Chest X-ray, PA view. Patient: 61 years old, sex M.
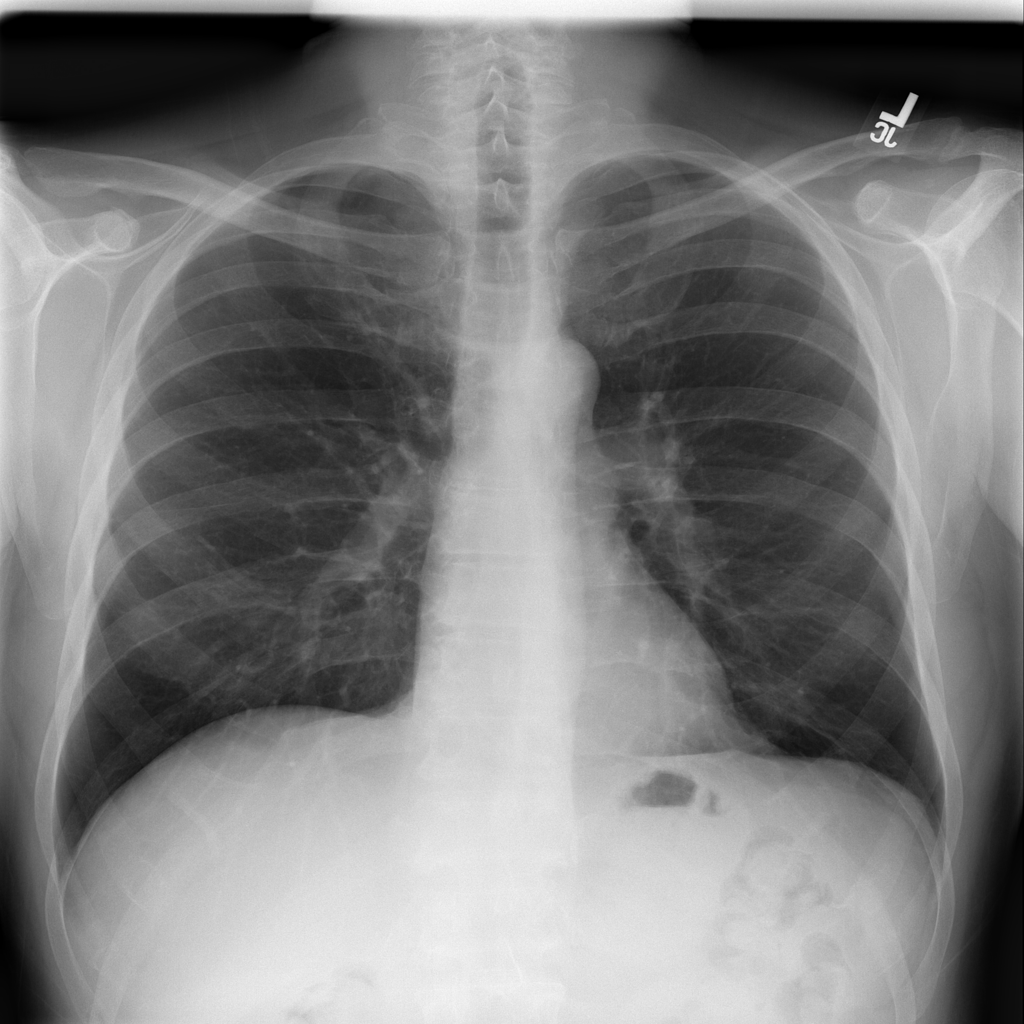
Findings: No Finding